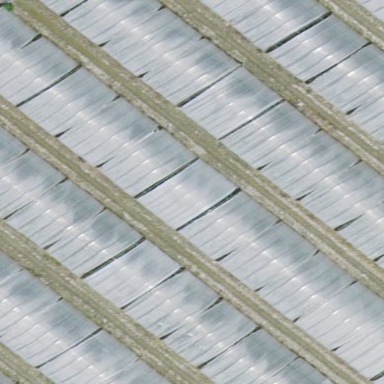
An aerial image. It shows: Greenhouse.